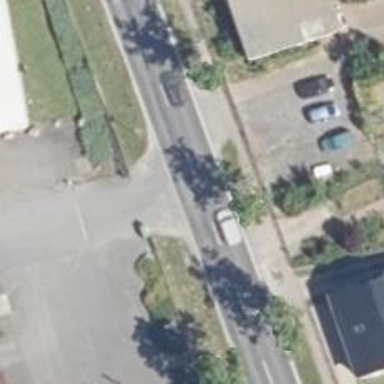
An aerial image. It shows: Secondary road with asphalt surface and sidewalk on the left.